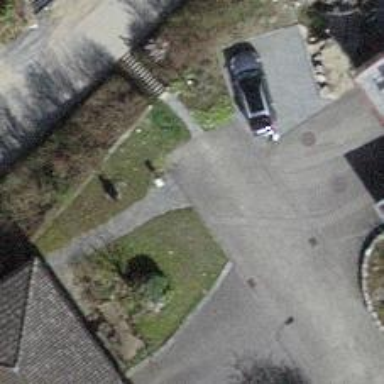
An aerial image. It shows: Road with steps.